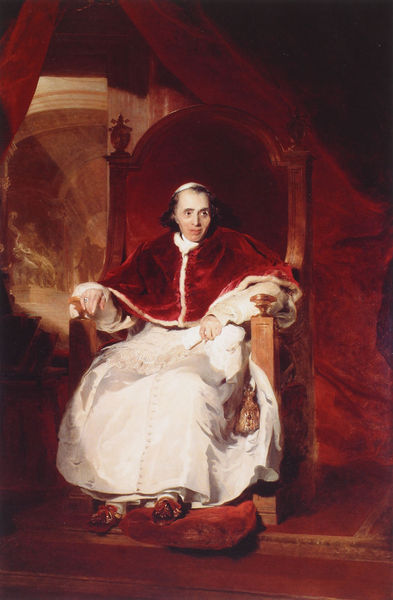
Titel: Der Papst Pius VII
Künstler: Thomas Lawrence
Institution: London, Windsor Castle
Schlagwörter: gemälde, mann, umhang, weiß, sitzen, stuhl, gebäude, gürtel, rot, mütze, barock, hermelin, samt, portrait, porträt, vorhang, geistlicher, sessel, armlehne, bischof, kissen, papst, thron, kordel, quaste, knöpfe, satin, religion, kardinal, stift, troddel, habe, rote, rote schuhe, heiliger vater, pabst, samtumhang